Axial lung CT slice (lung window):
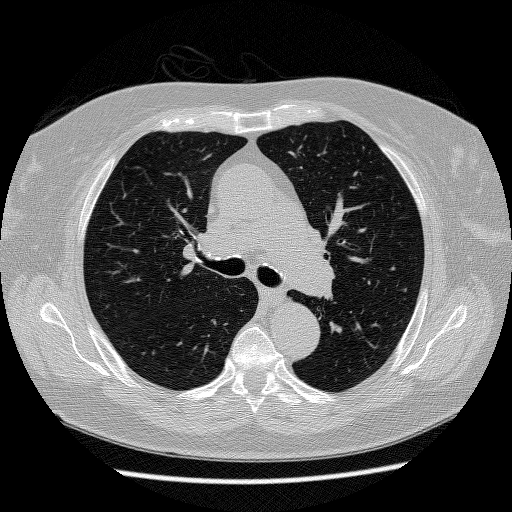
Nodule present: no